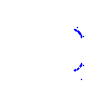
Particle: pion